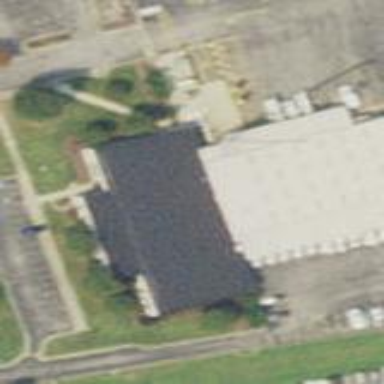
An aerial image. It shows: Office building.